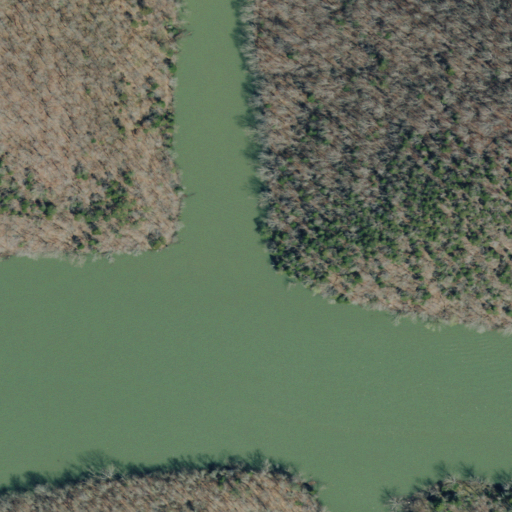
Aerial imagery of valley in Tennessee named Long Hollow containing deciduous forest, open water, mixed forest, and grassland